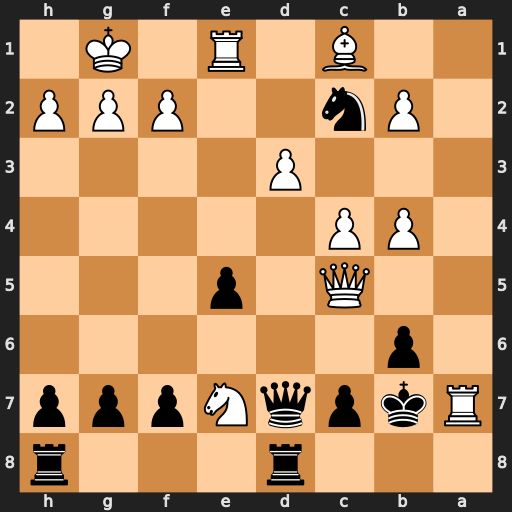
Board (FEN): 3r3r/RkpqNppp/1p6/2Q1p3/1PP5/3P4/1Pn2PPP/2B1R1K1
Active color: b
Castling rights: -
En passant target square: -
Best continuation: Kxa7 Nc6+ Kb7